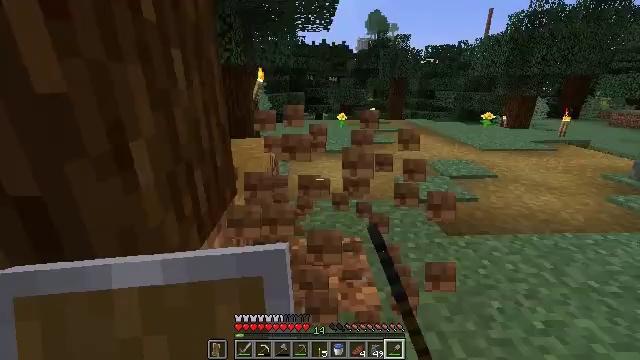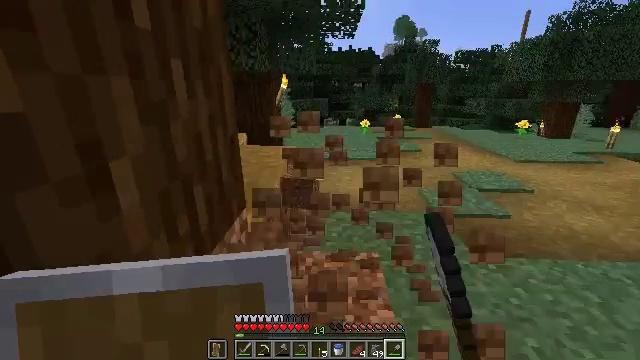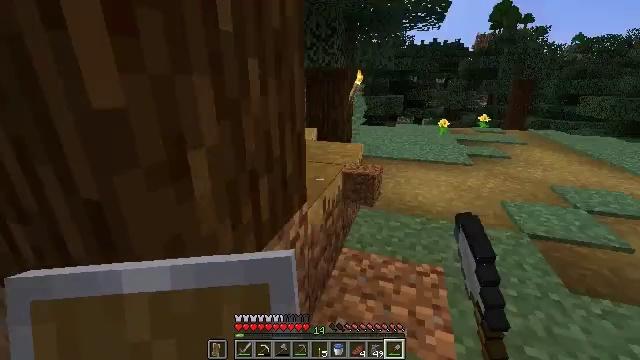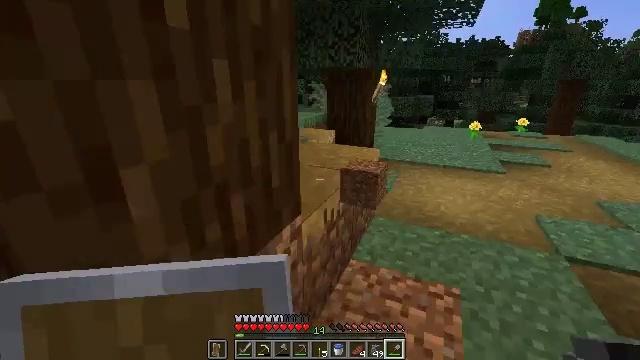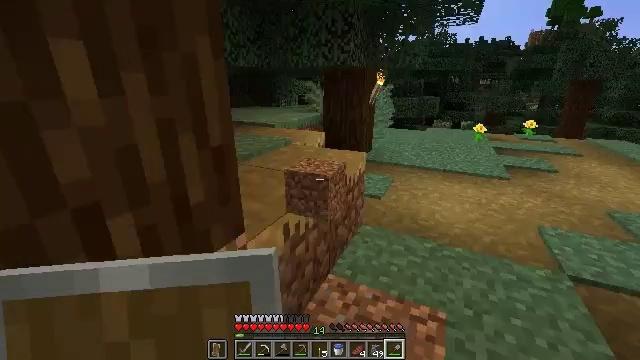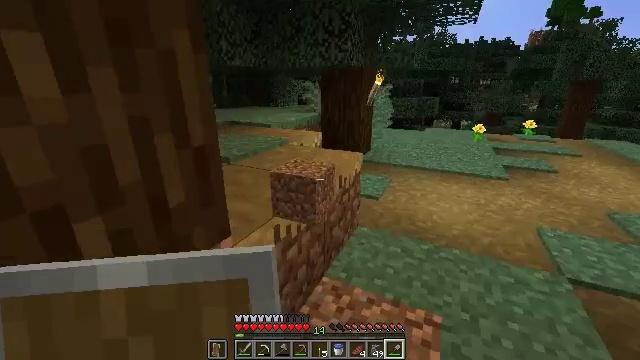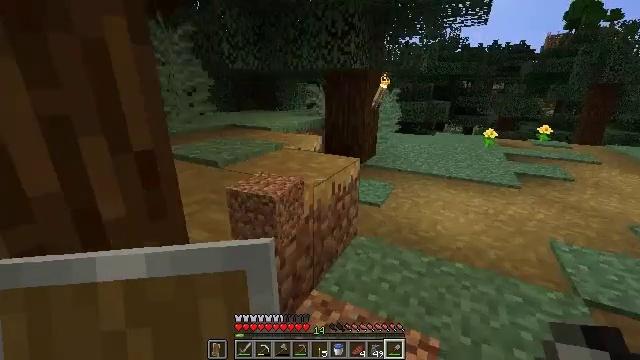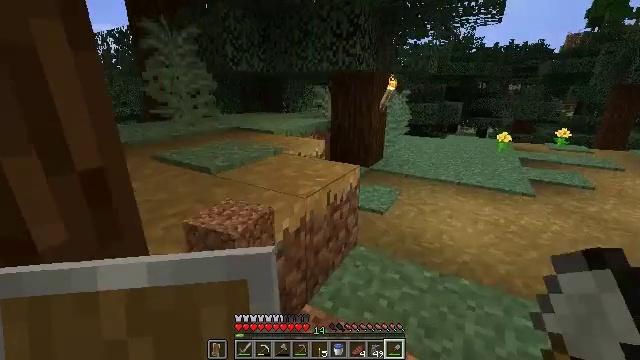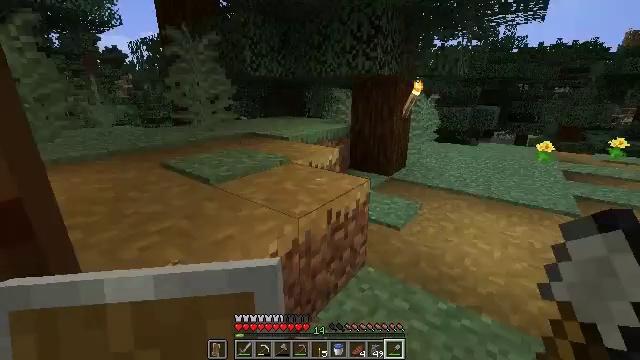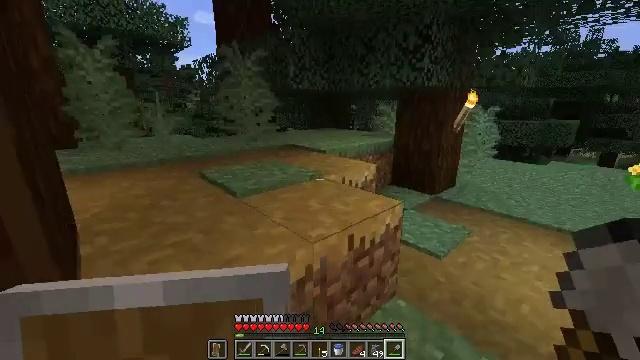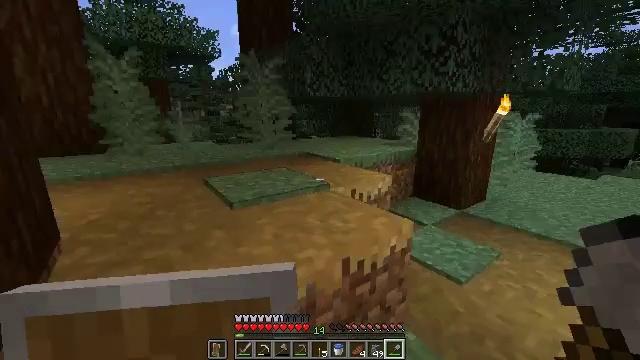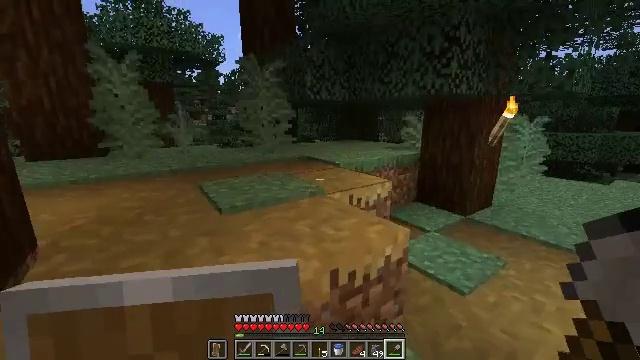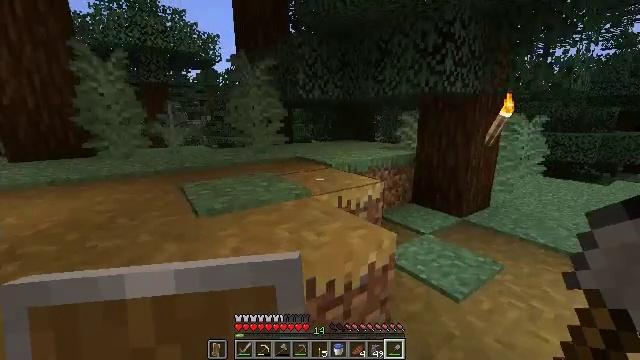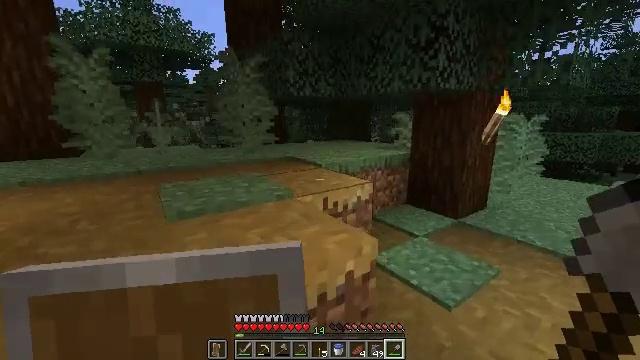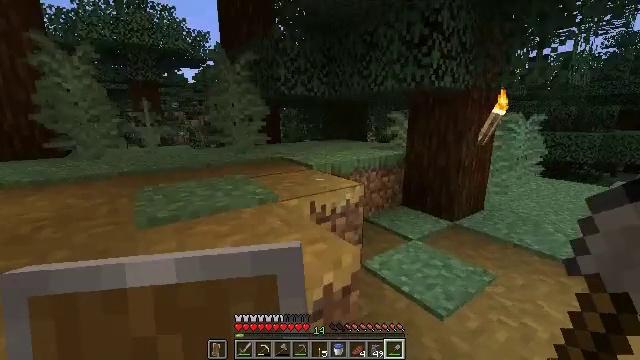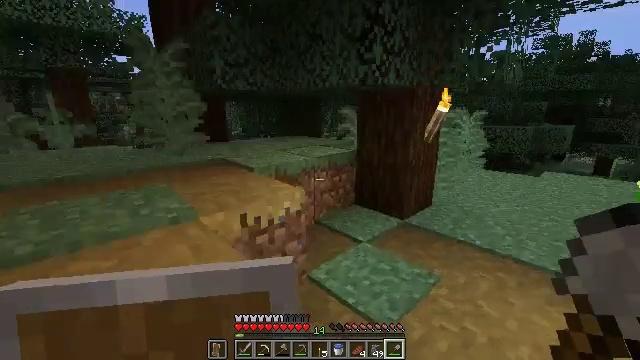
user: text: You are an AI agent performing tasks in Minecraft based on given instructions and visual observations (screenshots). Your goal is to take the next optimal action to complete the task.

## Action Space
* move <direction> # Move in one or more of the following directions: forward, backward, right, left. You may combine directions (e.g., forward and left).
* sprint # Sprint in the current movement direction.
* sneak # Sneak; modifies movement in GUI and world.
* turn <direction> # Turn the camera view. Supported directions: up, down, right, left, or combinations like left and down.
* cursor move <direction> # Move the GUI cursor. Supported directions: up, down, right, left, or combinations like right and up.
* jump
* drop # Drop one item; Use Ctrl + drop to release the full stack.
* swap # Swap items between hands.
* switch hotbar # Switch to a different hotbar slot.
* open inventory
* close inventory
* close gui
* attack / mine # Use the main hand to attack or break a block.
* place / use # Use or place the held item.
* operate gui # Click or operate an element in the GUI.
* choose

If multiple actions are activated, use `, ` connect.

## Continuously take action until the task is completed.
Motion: motion action
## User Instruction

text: Mine the sweet berry bush.
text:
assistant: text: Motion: move forward and move right, turn left and up, attack / mine
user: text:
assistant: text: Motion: move forward and move right, turn left
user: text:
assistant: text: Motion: move forward and move right, turn left
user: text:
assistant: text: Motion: move forward and move right, turn left
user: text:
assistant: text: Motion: move forward and move right
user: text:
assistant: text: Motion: move forward and move right, turn left
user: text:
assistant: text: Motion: move forward and move right, turn left
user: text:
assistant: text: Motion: move forward and move right, turn left
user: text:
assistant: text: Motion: move forward and move right, turn left and up
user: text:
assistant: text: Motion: move forward and move right, turn left and up
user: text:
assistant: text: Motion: move forward and move right, turn left
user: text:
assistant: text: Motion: move forward and move right
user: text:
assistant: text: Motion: move forward and move right
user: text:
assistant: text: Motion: move forward and move right
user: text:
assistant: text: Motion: move forward and move right, turn right and down
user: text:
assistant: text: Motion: move forward and move right, turn right
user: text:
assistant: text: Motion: move forward and move right, turn right
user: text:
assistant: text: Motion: move forward
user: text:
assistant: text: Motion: move forward
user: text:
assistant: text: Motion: move forward, turn right
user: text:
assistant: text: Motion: move forward, turn right
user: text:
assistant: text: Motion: move forward
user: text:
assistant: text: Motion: move forward, sprint
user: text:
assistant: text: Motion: move forward, sprint
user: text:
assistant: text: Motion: move forward, turn left
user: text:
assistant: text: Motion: move forward, turn left
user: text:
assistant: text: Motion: move forward, turn left and up
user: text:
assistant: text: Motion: move forward and move left, turn left and up
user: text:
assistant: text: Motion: move forward and move left
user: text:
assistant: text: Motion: move forward and move left, turn right and up